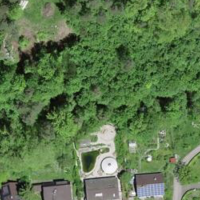
EUNIS habitat code: 25
Species observed at this site:
Convallaria majalis
Euphorbia cyparissias